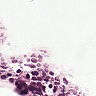
Metastatic tissue present: no